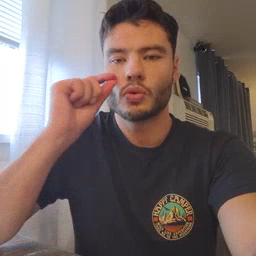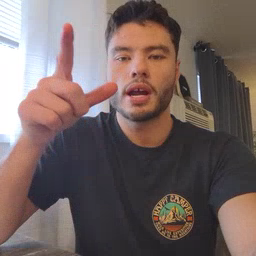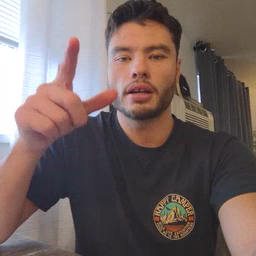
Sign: wake